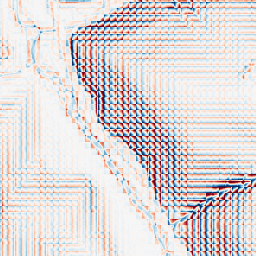
Category: wavelet
Decomposition family: wavelet_biorthogonal
Decomposition parameters: wavelet: bior1.3
level: 3
Upsampling method: sinc_hamming
Upsampling parameters: scale: 2
kernel_size: 8
Upsampling scale: 2